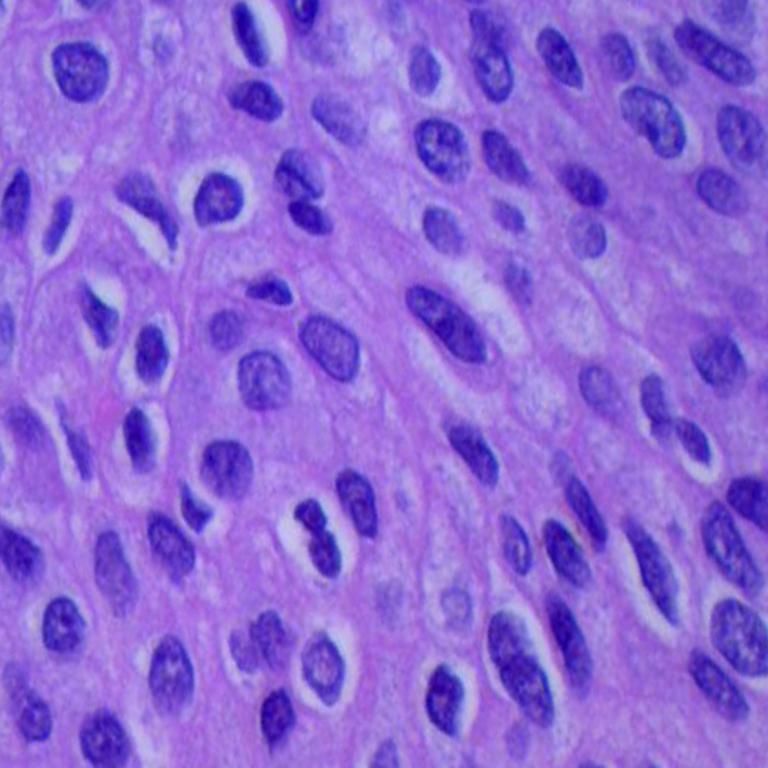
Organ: lung
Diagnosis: squamous carcinomas